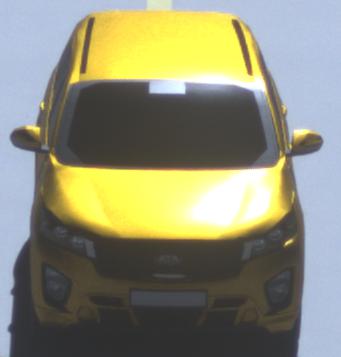
Make: KIA
Model: Sorento 2.2 CRDi
Detailed model: Sorento (UM)
Model produced from: 2015/03
Model produced until: 2017/10
Doors: 5
Color: yellow
Road condition: dry road
Daytime: midday
Contrast: high contrast